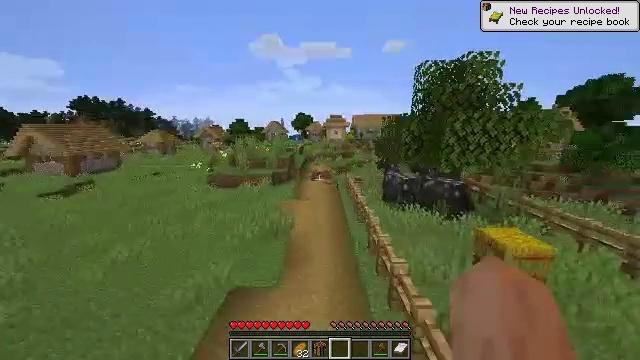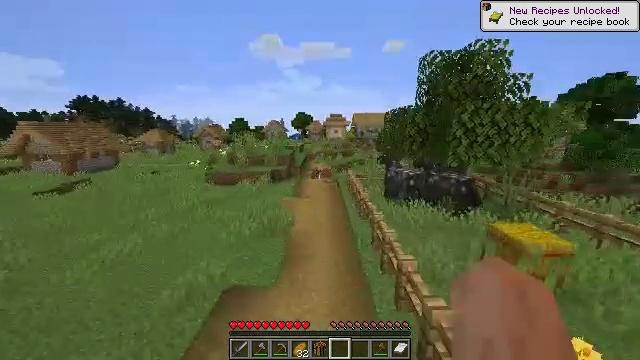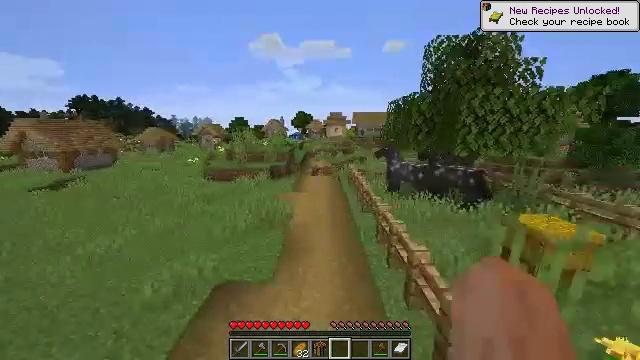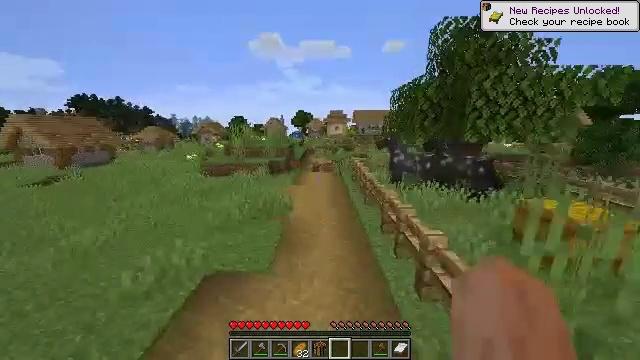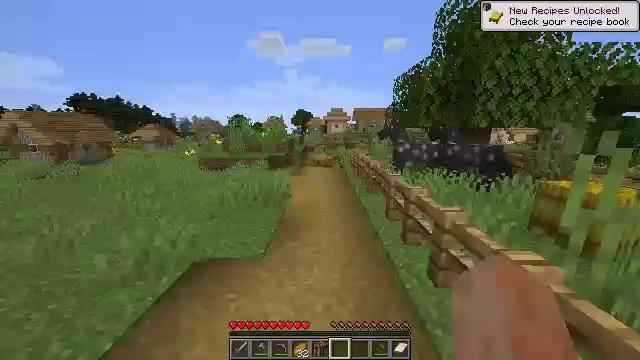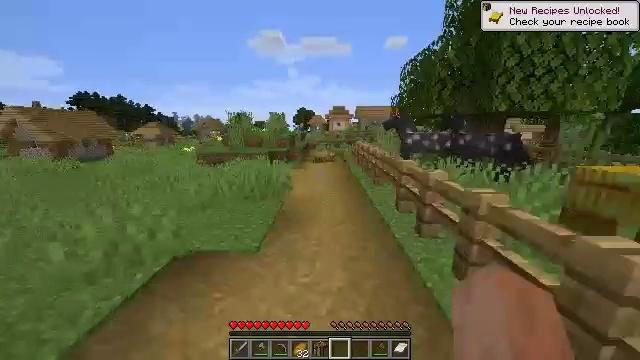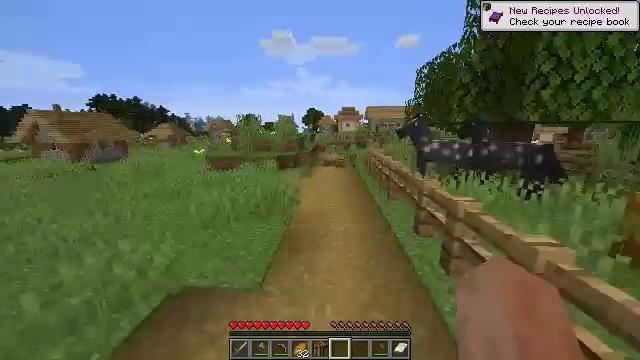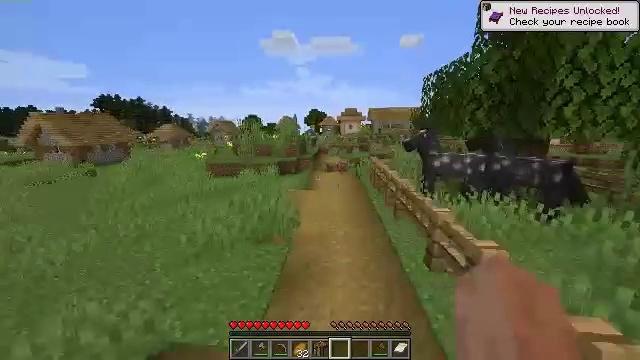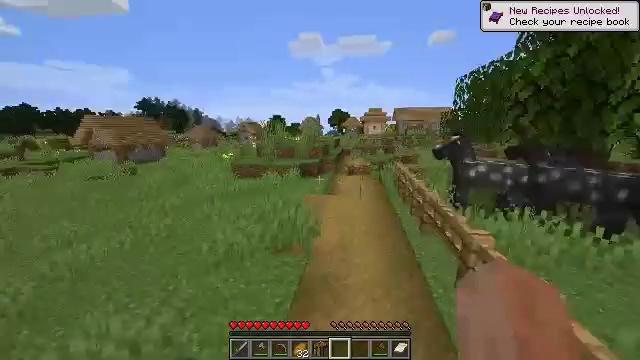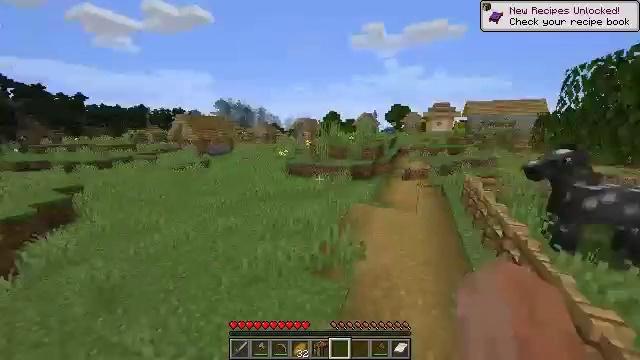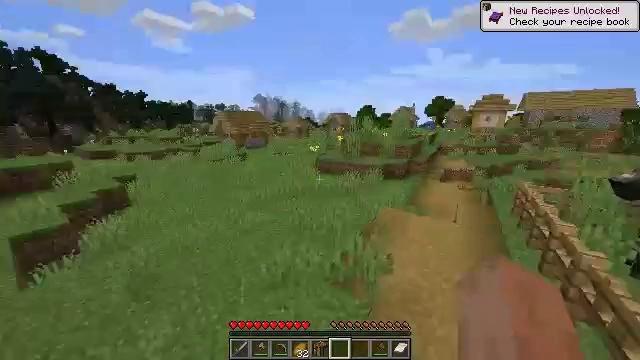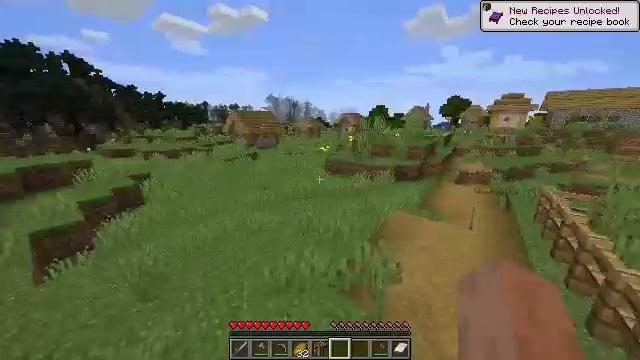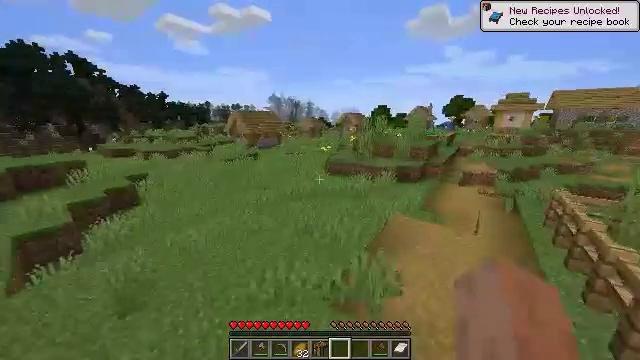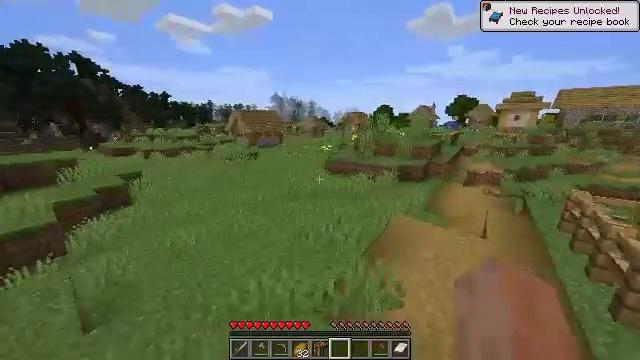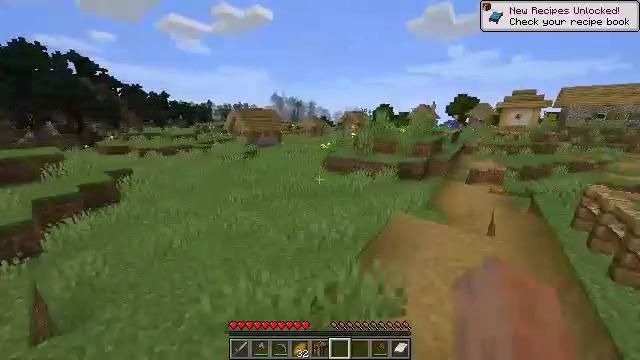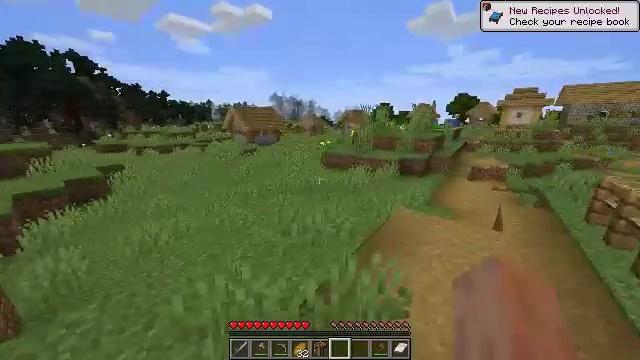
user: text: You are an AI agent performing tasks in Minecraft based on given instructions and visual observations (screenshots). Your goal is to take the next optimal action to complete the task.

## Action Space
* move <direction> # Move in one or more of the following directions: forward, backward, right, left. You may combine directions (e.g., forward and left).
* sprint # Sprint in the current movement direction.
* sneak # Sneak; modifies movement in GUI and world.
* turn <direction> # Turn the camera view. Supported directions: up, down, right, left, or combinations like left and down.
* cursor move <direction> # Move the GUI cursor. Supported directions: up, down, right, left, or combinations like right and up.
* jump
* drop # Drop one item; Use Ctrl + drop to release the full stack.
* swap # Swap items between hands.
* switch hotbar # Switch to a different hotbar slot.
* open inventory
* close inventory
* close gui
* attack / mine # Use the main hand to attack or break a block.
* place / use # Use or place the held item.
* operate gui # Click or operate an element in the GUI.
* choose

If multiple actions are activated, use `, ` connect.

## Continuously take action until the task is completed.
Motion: motion action
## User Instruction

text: Remove the grass path from the ground.
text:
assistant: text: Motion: move forward, jump
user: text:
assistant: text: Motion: move forward, jump
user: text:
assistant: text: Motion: move forward, jump
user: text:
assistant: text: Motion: move forward, jump
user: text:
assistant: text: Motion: move forward, jump
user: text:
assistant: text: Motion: move forward, turn left, jump
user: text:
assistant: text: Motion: move forward, jump
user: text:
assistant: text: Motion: move forward, turn left, jump
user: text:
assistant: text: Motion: move forward, turn left and down, jump
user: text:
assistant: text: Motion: move forward, turn left and down, jump
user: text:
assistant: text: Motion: move forward, turn left, jump
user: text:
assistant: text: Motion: move forward, jump
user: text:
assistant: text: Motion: move forward, jump
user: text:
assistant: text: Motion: move forward, jump
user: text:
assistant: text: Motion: move forward, jump
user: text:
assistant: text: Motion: move forward, turn left, jump
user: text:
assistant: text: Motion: move forward, turn left, jump
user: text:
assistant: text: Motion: move forward, jump
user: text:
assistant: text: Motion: move forward, jump
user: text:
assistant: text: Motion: move forward, jump
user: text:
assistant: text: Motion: move forward, jump
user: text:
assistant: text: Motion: move forward, jump
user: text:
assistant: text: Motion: move forward, jump
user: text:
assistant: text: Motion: move forward, jump
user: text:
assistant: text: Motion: move forward, jump
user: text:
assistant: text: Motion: move forward, jump
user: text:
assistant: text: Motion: move forward, jump
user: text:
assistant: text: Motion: move forward, jump
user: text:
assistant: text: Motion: move forward, jump
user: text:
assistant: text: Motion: move forward, jump